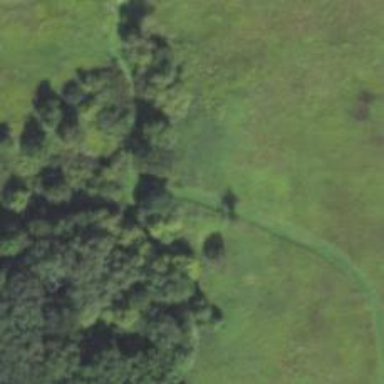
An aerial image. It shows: Bridleway.